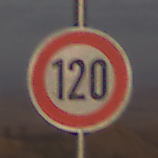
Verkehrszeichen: Geschwindigkeit120
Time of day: SunriseSunset
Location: Outdoor (Nature)
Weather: PartlyCloudy
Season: NotSpecified
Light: Natural